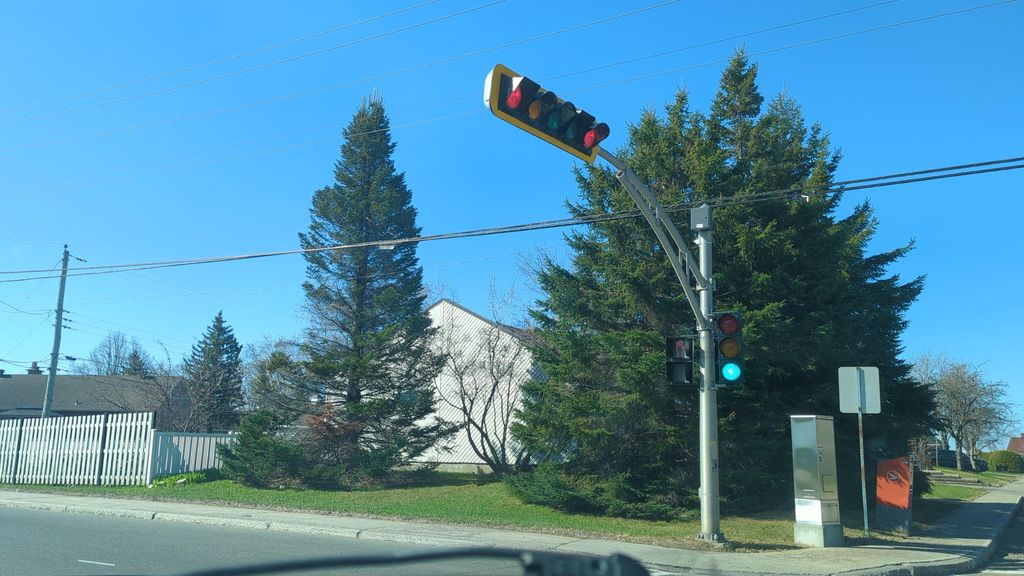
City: quebec_city